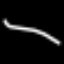
Label: line